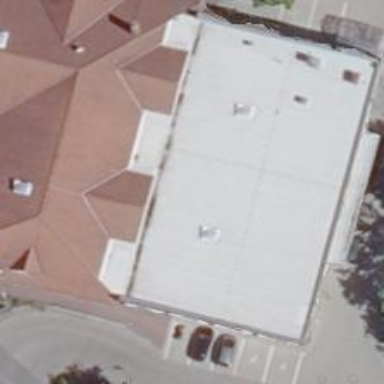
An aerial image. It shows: Supermarket.